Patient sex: M
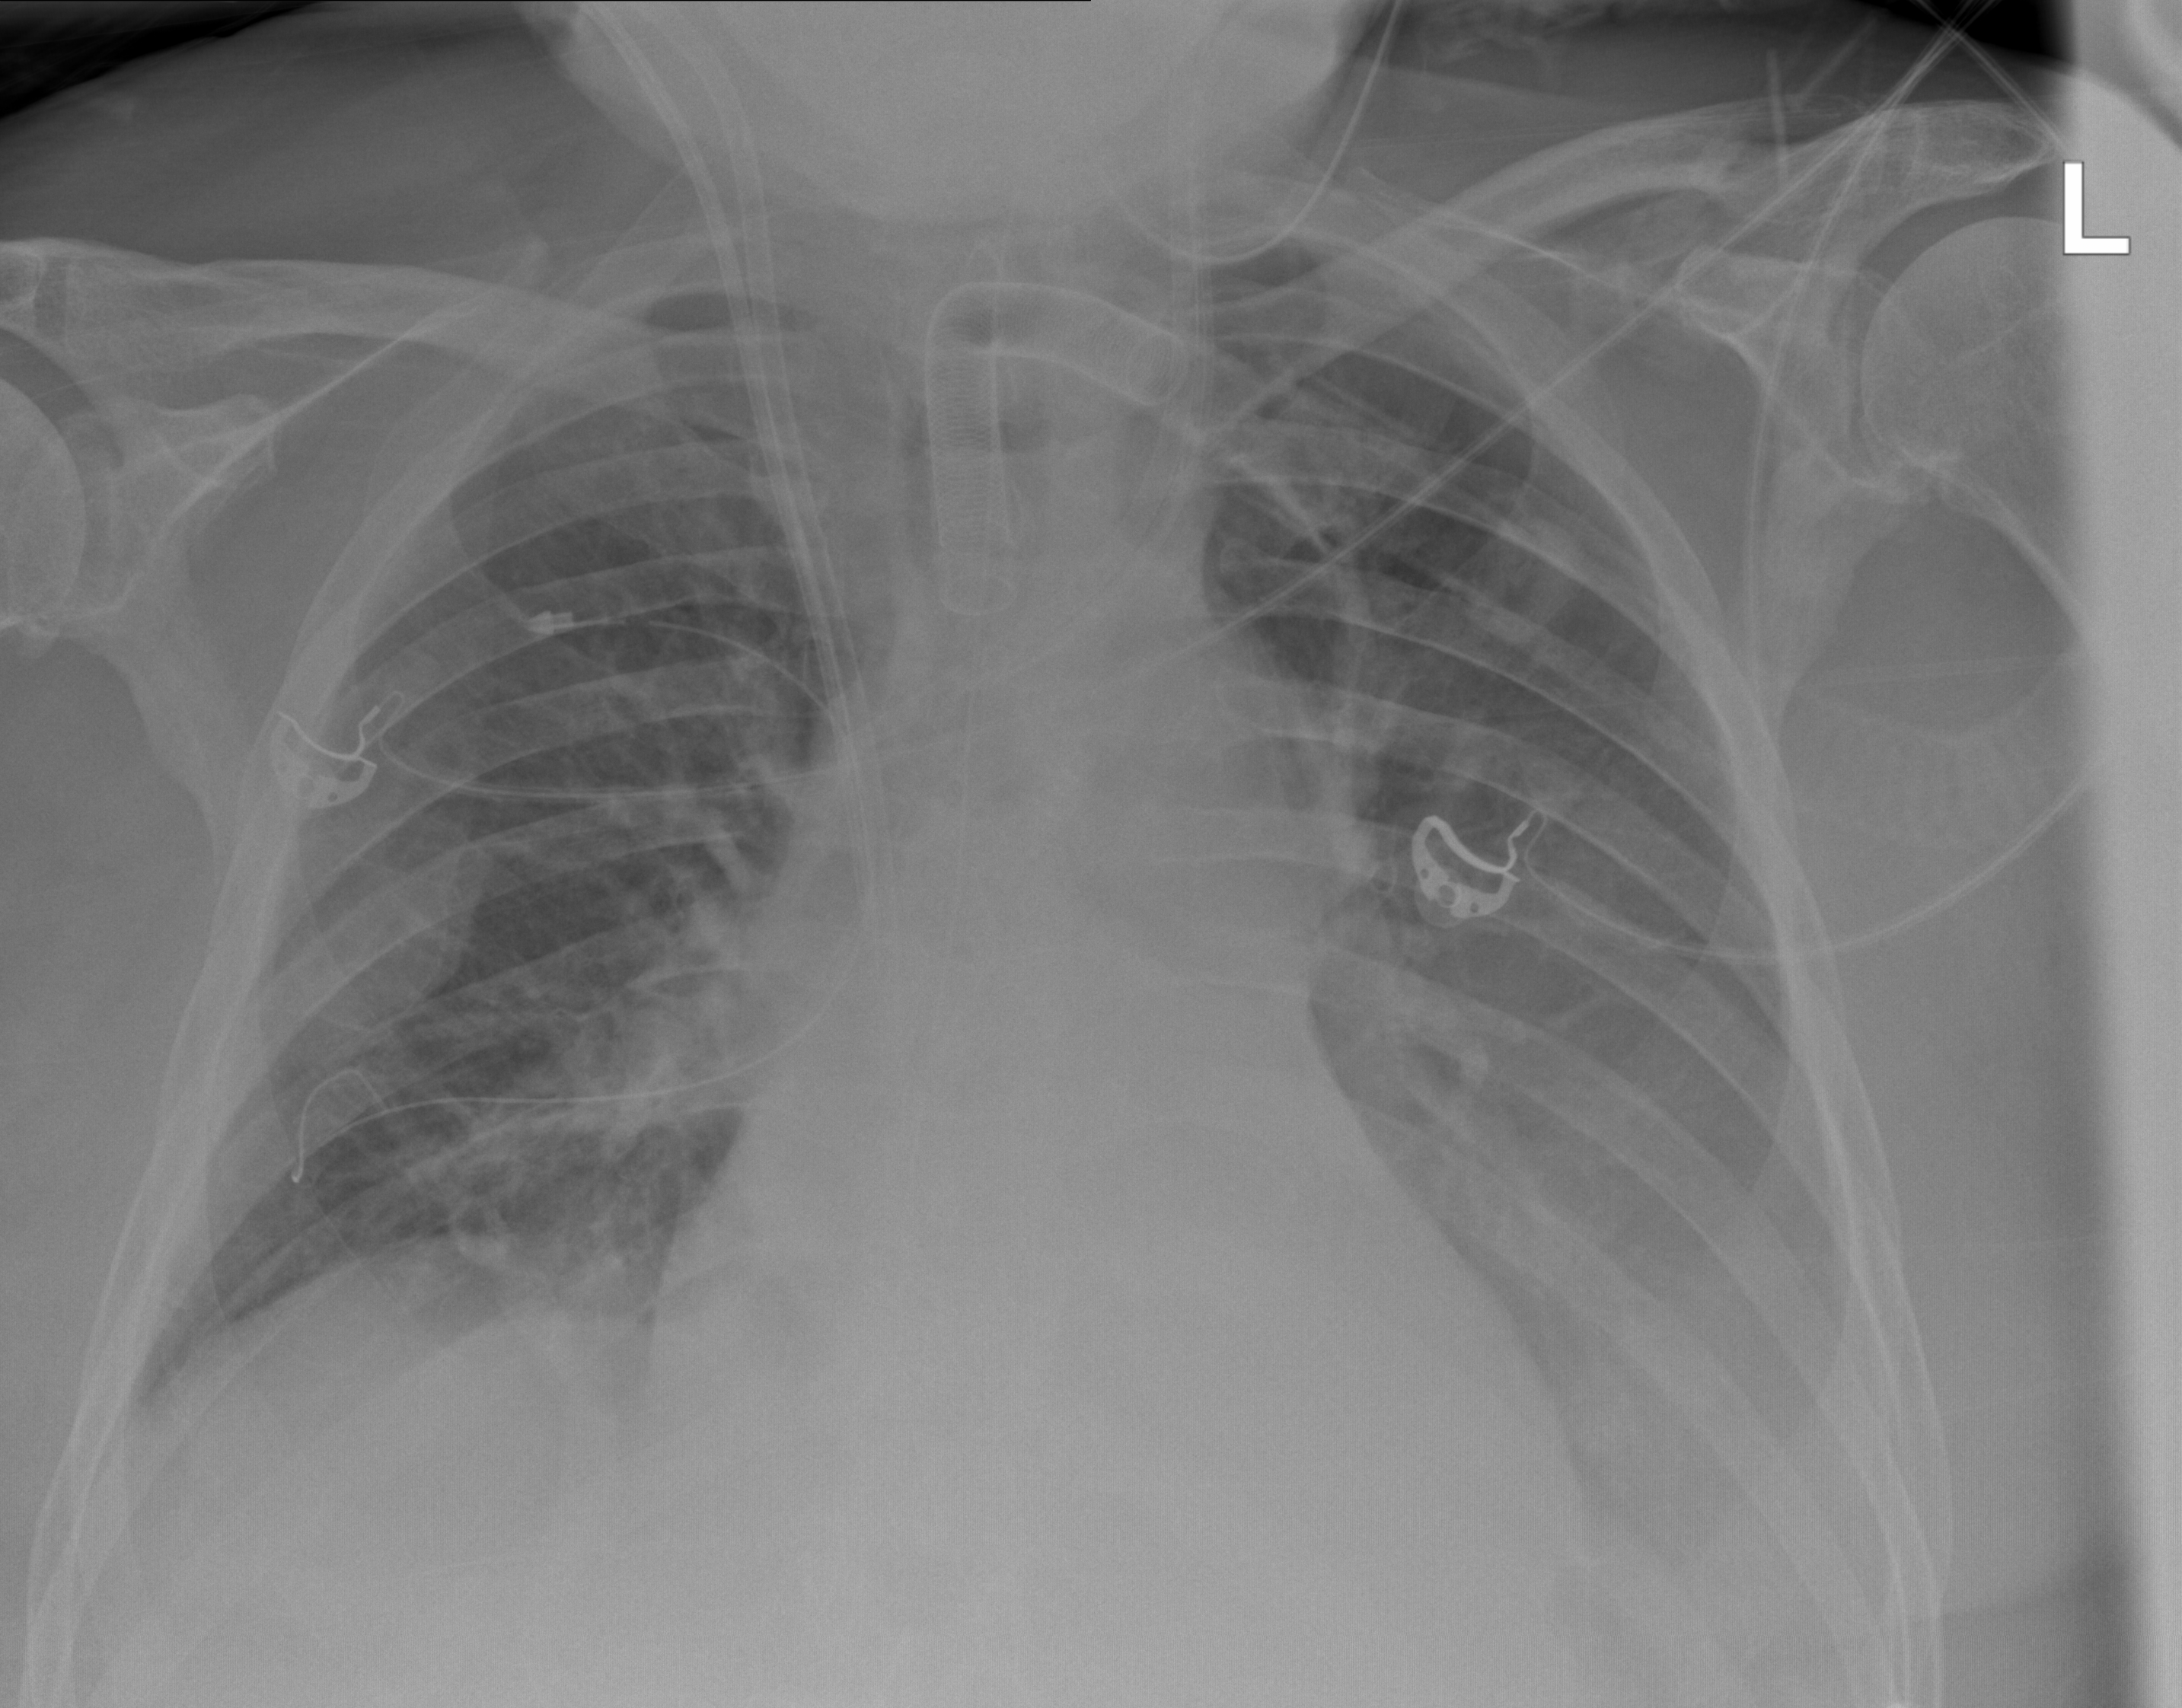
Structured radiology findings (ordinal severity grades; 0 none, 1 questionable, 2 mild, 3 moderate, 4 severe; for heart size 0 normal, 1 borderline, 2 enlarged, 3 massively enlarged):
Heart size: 2
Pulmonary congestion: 2
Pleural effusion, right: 0
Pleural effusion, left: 3
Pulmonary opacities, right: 0
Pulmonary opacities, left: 2
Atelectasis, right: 0
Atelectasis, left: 3